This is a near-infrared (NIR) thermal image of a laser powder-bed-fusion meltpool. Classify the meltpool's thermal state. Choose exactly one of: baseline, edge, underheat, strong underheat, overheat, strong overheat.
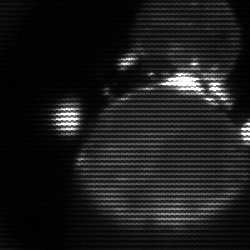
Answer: edge